高三 · 计数
某人研究中学生的性别与成绩、视力、智商、阅读量这 4 个变量之间的关系,随机抽查 52 名中学生, 得到统计数据如表 1 至表 4 , 这与性别有关联的可能性最大的变量是 (

表 3

| 智商 <br> 性别 | 㑤高 | 正常 | 总计 |
| :---: | :---: | :---: | :---: |
| 男 | 8 | 12 | 20 |
| 女 | 8 | 24 | 32 |
| 总计 | 16 | 36 | 52 |

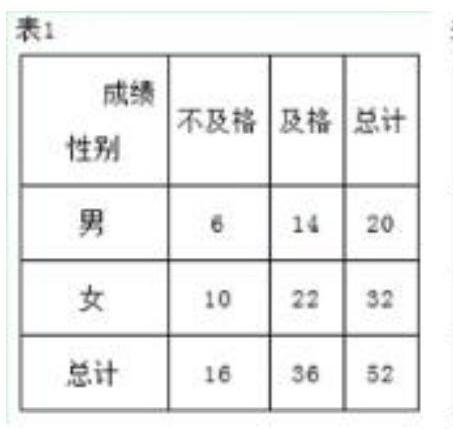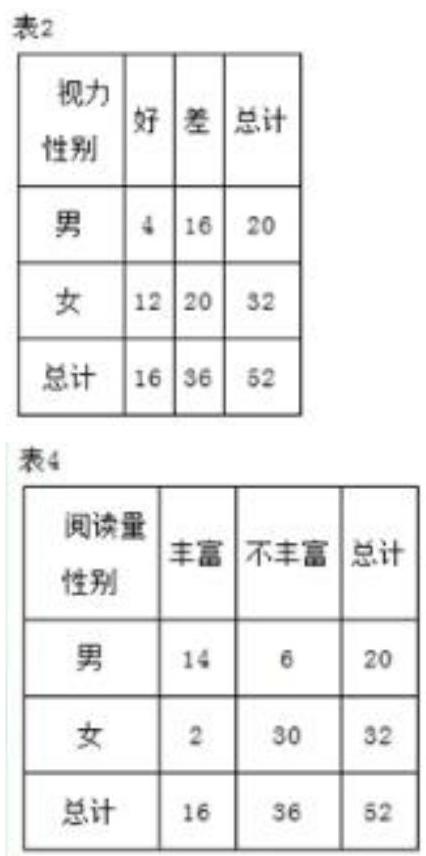
A. 成绩 B. 视力 C. 智商 D. 阅读量
答案: D
解析: 由表中数据可得表 1: $K^{2}=\frac{52 	imes(6 	imes 22-10 	imes 14)}{16 	imes 36 	imes 20 	imes 32} \approx 0.009$;表 $2: K^{2}=\frac{52 	imes(4 	imes 20-12 	imes 16)}{16 	imes 36 	imes 20 	imes 32} \approx 1.769$;表 3: $K^{2}=\frac{52 	imes(8 	imes 24-12 	imes 8)}{16 	imes 36 	imes 20 	imes 32} \approx 1.3$;表 4: $K^{2}=\frac{52 	imes(14 	imes 30-2 	imes 6)}{16 	imes 36 	imes 20 	imes 32} \approx 23.48$.其中 23.48 最大, 所以阅读量与性别有关联的可能性最大，故 D 正确.